【题型】解答题　【知识点】立体几何　【难度】easy
已知正方体 \(ABCD-A_1B_1C_1D_1\)，求直线 \(AC_1\) 与平面 \(ABCD\) 所成角的大小。

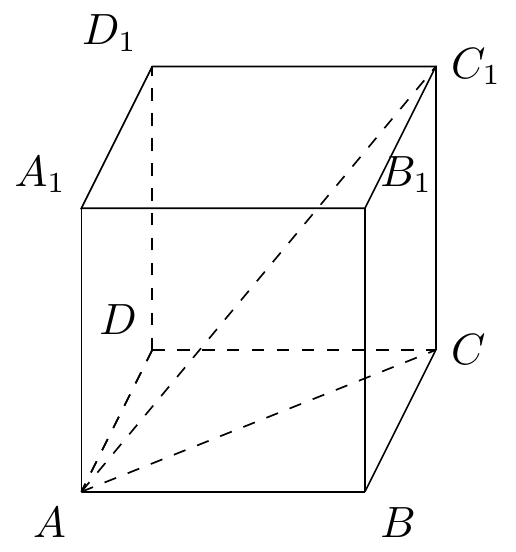
【解答】
\noindent
【答案】\(\arcsin \dfrac{\sqrt{3}}{3}\)
\noindent
【分析】作出线面角，然后根据三角函数定义可得。
\noindent
【详解】设正方体棱长为\(a\)，则 \(AC_1 = \sqrt{3a^2} = \sqrt{3}a\)，
\noindent
由正方体性质可知，\(CC_1 \perp\) 平面 \(ABCD\)，
\noindent
所以 \(\angle C_1AC\) 即为直线 \(AC_1\) 与平面 \(ABCD\) 所成角，
\noindent
所以 \(\sin \angle C_1AC = \dfrac{CC_1}{AC_1} = \dfrac{a}{\sqrt{3}a} = \dfrac{\sqrt{3}}{3}\)，
\noindent
所以直线 \(AC_1\) 与平面 \(ABCD\) 所成角大小为 \(\arcsin \dfrac{\sqrt{3}}{3}\)。
\noindent
故答案为：\(\arcsin \dfrac{\sqrt{3}}{3}\)。